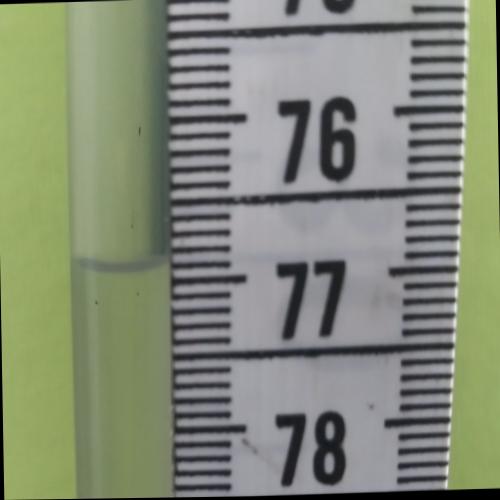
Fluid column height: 76.9 cm